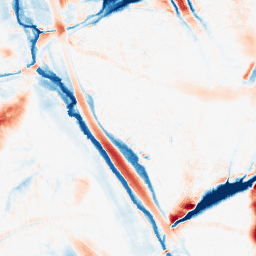
Category: morphological
Decomposition family: morphological_ellipse
Decomposition parameters: operation: average
width: 30
height: 50
Upsampling method: lanczos
Upsampling parameters: scale: 8
Upsampling scale: 8